Question: I have a script that looks for jobs:
'''
Sidekiq::Queue.new(queue_name).any? { |q| q.args[0] == blah_id } ||
Sidekiq::RetrySet.new.any? { |r| r.queue == queue_name && r.args[0] == blah_id } ||
Sidekiq::ScheduledSet.new.any? { |s| s.queue == queue_name && s.args[0] == blah_id }
'''
However, this doesn't look inside of 'Busy':

How would I look inside of Busy?
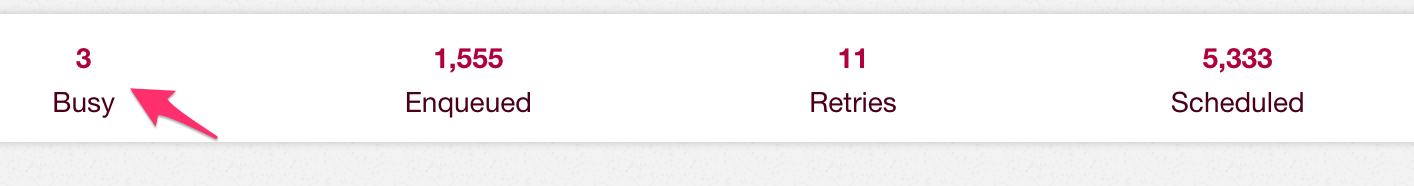
Answer: That's the 'Sidekiq::Workers' API:
<URL>